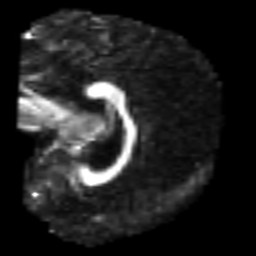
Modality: FA
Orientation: sagittal
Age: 46
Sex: male
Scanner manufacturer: siemens
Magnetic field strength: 3 T
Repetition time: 4.999 s
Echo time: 0.07946 s